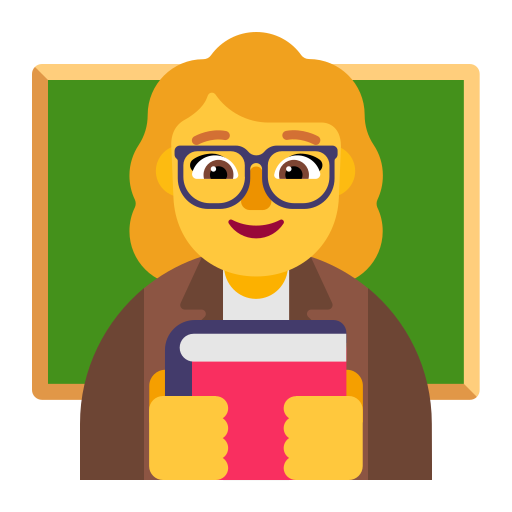
woman teacher flat default